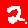
Digit: 2